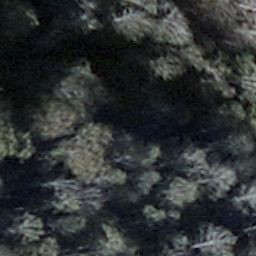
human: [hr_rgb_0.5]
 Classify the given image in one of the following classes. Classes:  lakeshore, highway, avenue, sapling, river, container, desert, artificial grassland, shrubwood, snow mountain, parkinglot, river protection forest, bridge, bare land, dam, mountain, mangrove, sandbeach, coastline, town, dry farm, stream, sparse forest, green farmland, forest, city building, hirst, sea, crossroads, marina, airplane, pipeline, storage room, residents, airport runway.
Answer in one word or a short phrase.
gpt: shrubwood